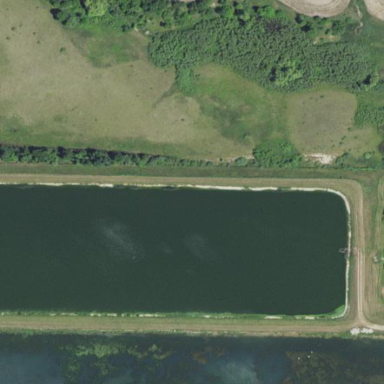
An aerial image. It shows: Image of wastewater.